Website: slack
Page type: newsletter-management
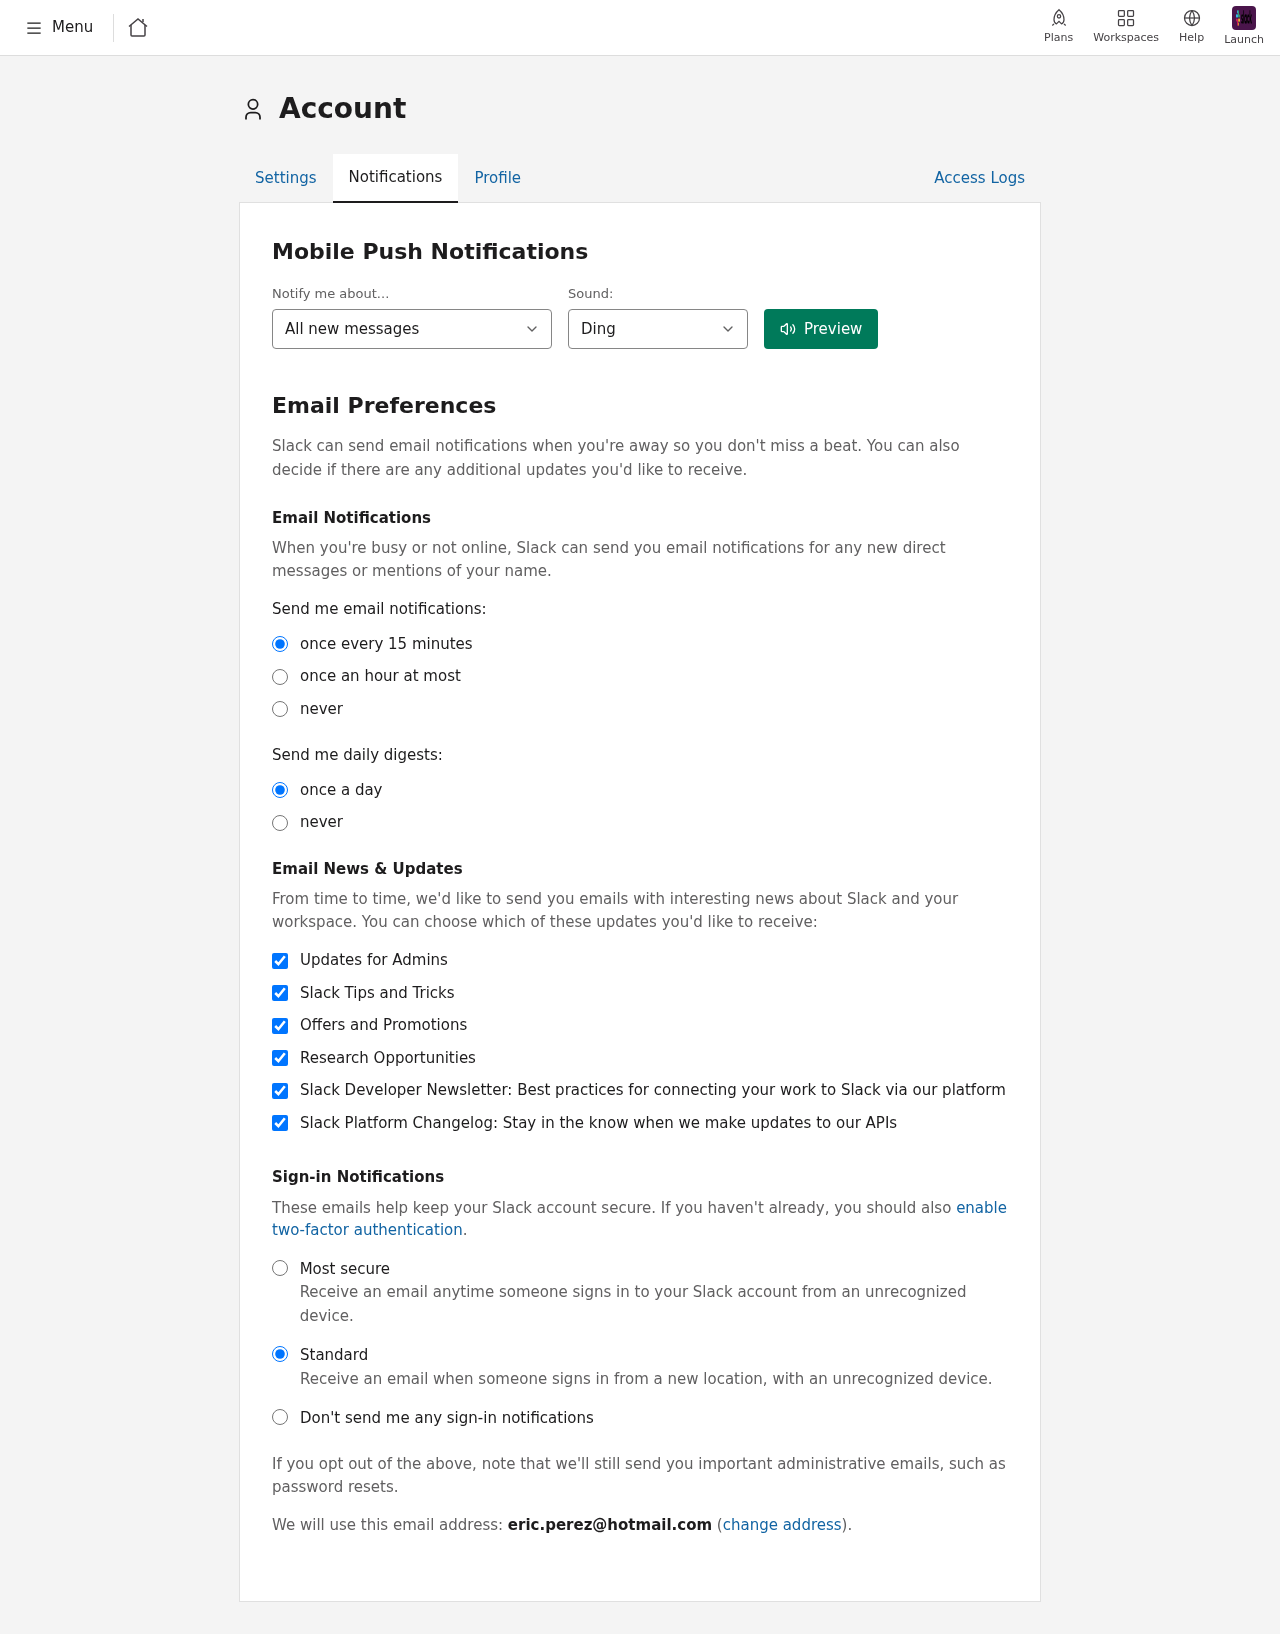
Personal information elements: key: PII_EMAIL
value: eric.perez@hotmail.com